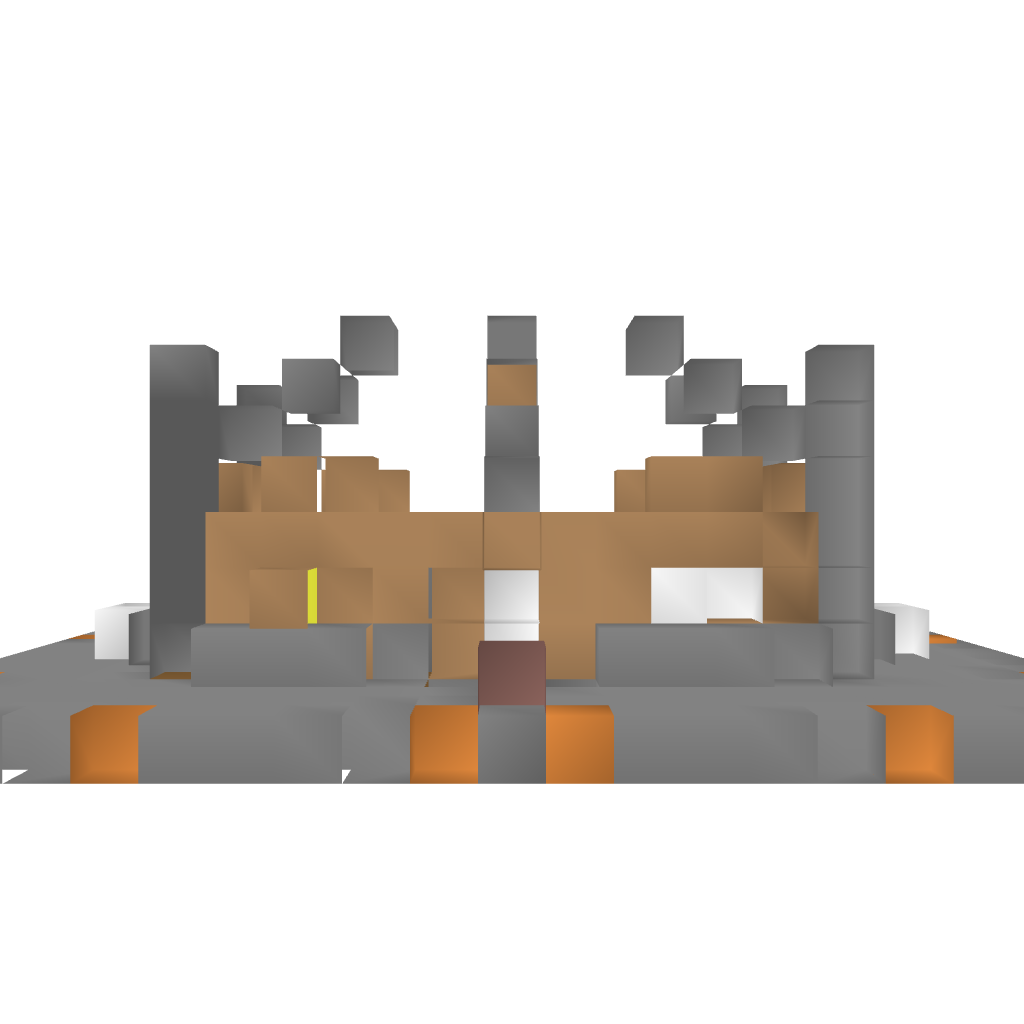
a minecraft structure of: Worker's Cottage bad low quality